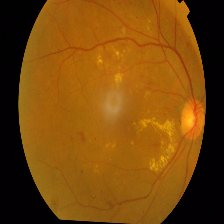
Diabetic retinopathy grade: Proliferative DR